如图所示，两个相邻的正方形边长分别是 $8cm$、$3cm$，求图中阴影部分的面积和周长。（结果保留 $\pi$）

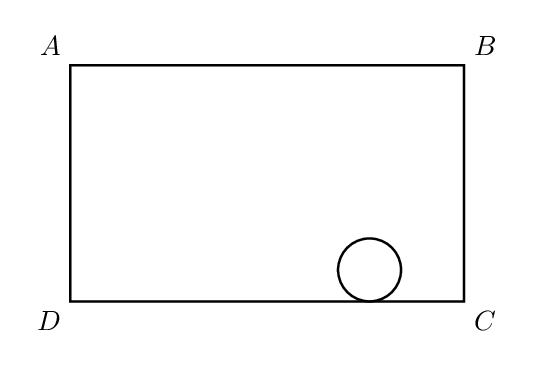
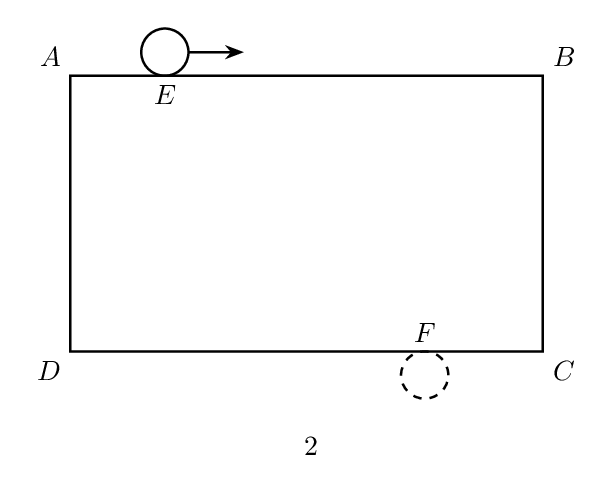
【解答】

\noindent \textbf{【答案】} （1）$\boldsymbol{(72+\pi)cm^2}$；（2）$\boldsymbol{(50+3\pi)cm^2}$

\vspace{0.2cm}
\noindent \textbf{【分析】} （1）如图所示，圆滚过的面积$=$长方形的面积$-$中间白色长方形的面积$-$四个直角处的面积和；四个直角处的面积和$=$边长为2厘米的正方形的面积$-$半径为1的圆的面积，据此解答即可；
（2）如图把圆滚过的面积分为7部分，3个长方形，起点、终点分别为两个半圆，两个角处分别为半径为2厘米的圆；起点、终点加起来正好是一个半径长为1厘米圆的面积；两个角面积之和是半径为2厘米的半圆的面积；据此解答即可．

\noindent \textbf{【解答】} （1）解：如图中，圆滚过的面积$=$长方形的面积$-$中间白色长方形的面积$-$四个直角处的面积和；四个直角处的面积和$=$边长为2厘米的正方形的面积$-$半径为1的圆的面积，

空白部分的长$=14-4=10(cm)$，宽$=9-4=5(cm)$，
$\therefore$ 圆滚过的面积为：$14\times9-10\times5-4\times\left(1\times1-\dfrac{1}{4}\pi\times1^2\right)=(72+\pi)(cm^2)$，

（2）如图2中，

由题意$AE=\dfrac{1}{7}AB=\dfrac{1}{7}\times14=2\mathrm{cm}$，$BE=AB-AE=14-2=12\mathrm{cm}$，$CF=\dfrac{2}{7}AB=\dfrac{2}{7}\times14=4\mathrm{cm}$，
$\therefore$ 圆滚过的面积为$2\times(12+9+4)+\pi\times1^2+2\times\dfrac{1}{4}\pi\times2^2=(50+3\pi)(cm^2)$．

\noindent \textbf{【点评】} 本题考查了圆的面积，矩形的性质等知识，解题的关键是理解题意，灵活运用所学知识解决问题．

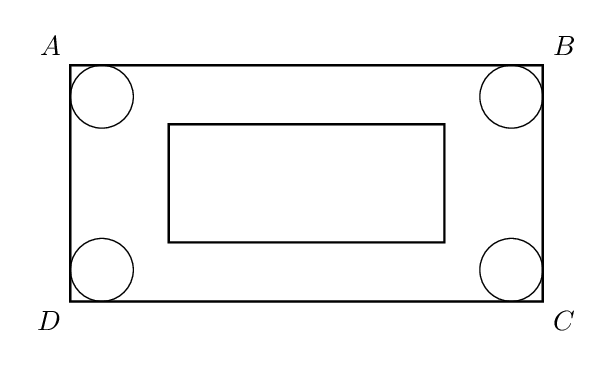
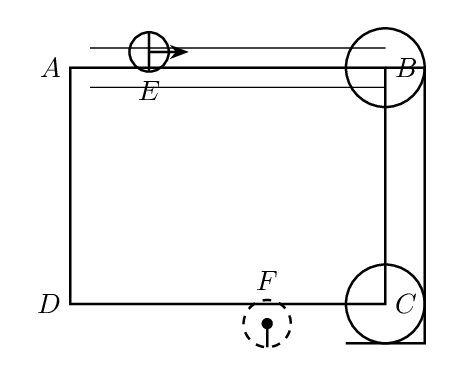